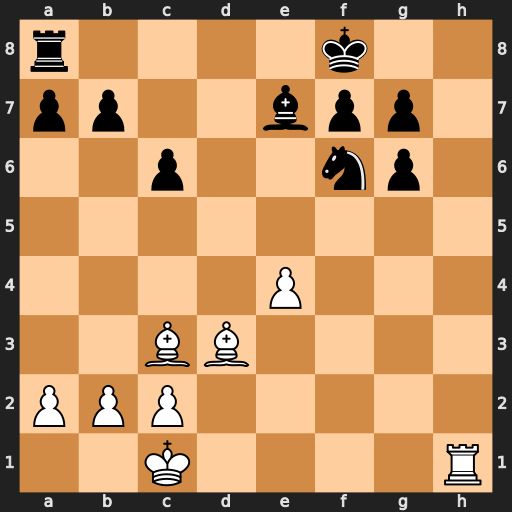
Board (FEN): r4k2/pp2bpp1/2p2np1/8/4P3/2BB4/PPP5/2K4R
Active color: w
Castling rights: -
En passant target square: -
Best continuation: Bxf6 Bxf6 Rh8+ Ke7 Rxa8